Question: I have an issue with a fieldset tag: the legend is underlined for no reason. How can I remove the thin line below it?
Here is a screenshot that shows the problem, I have added a red background just to highlight the line under the legend "HEY"

Thanks in advance for your help.
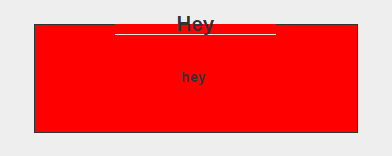
Answer: Bootstrap is adding a 'border-bottom' to 'legend'. You can remove it by adding 'border: 0' to 'legend'.
## Bootply
'''
legend {
border: 0;
}
'''